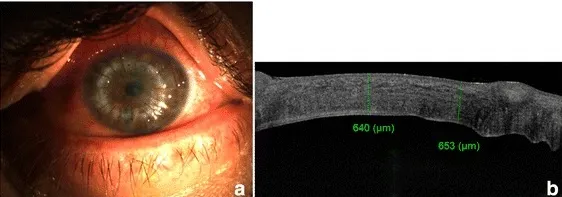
Three-month postoperative appearance of left eye. a Slit-lamp photograph and b anterior segment optical coherence tomography (AS-OCT) showing resolution of the corneal graft oedema (graft thickness is measured to be 640 and 653 mum) and restoration of the graft-host junction structural anatomy.
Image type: ophthalmic_imaging (oct)